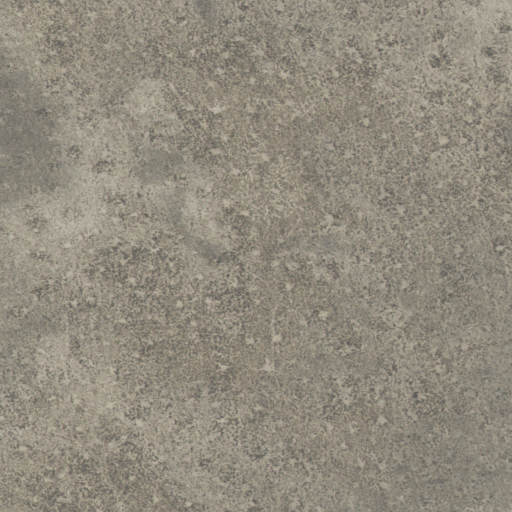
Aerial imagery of ridge(s) in Idaho named Lava Ridge containing only shrub